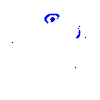
Particle: proton